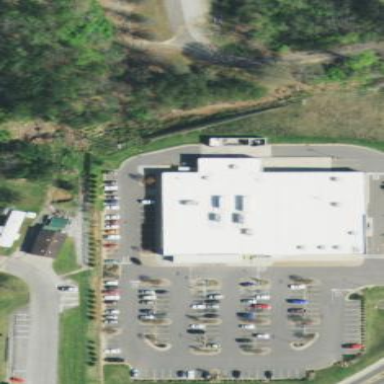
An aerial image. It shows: Supermarket building.